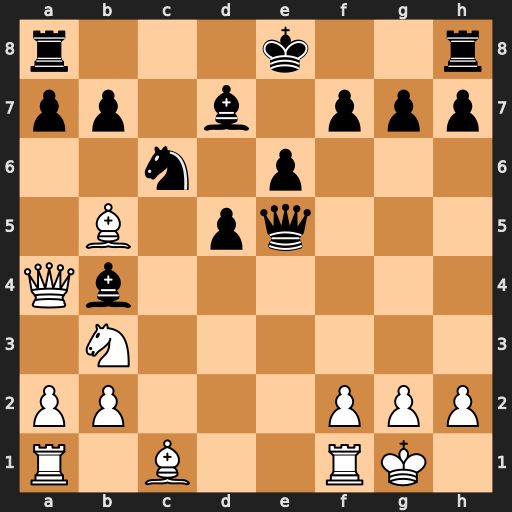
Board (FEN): r3k2r/pp1b1ppp/2n1p3/1B1pq3/Qb6/1N6/PP3PPP/R1B2RK1
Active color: w
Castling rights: kq
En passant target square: -
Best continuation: Bxc6 bxc6 Qxb4